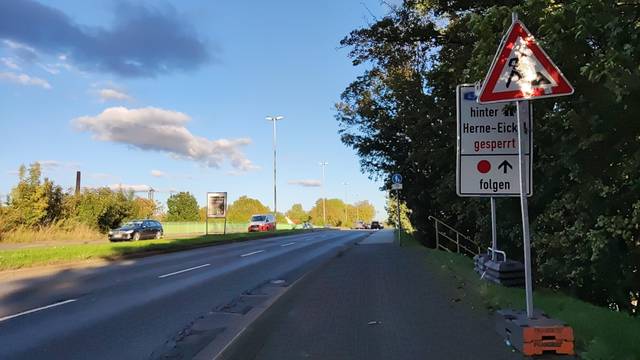
Region: Germany
Coordinates: 51.532, 7.206